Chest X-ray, PA view. Patient: 31 years old, sex F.
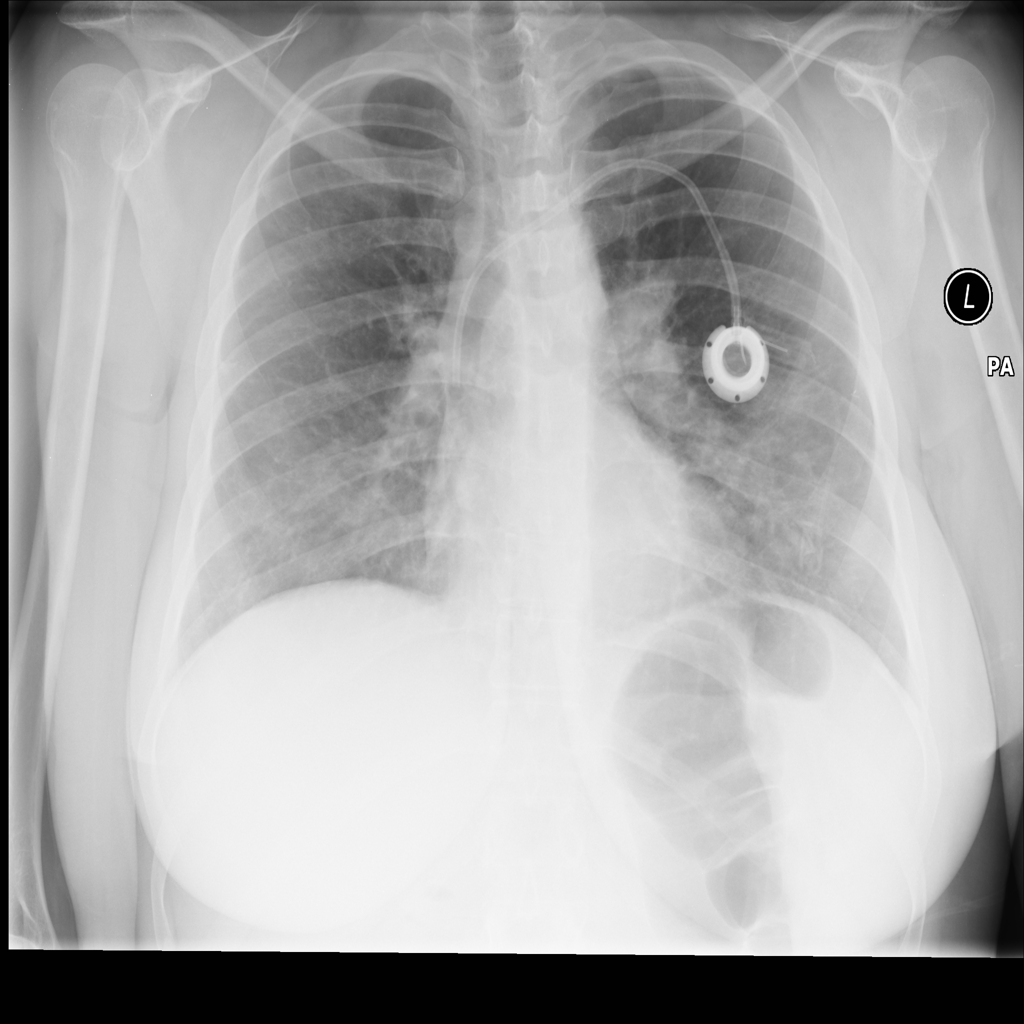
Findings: Infiltration